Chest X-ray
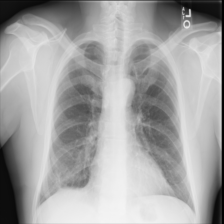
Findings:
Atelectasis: positive
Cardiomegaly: negative
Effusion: negative
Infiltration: negative
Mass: negative
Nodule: negative
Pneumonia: negative
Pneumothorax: negative
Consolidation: negative
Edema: negative
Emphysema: negative
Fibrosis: negative
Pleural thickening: negative
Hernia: negative